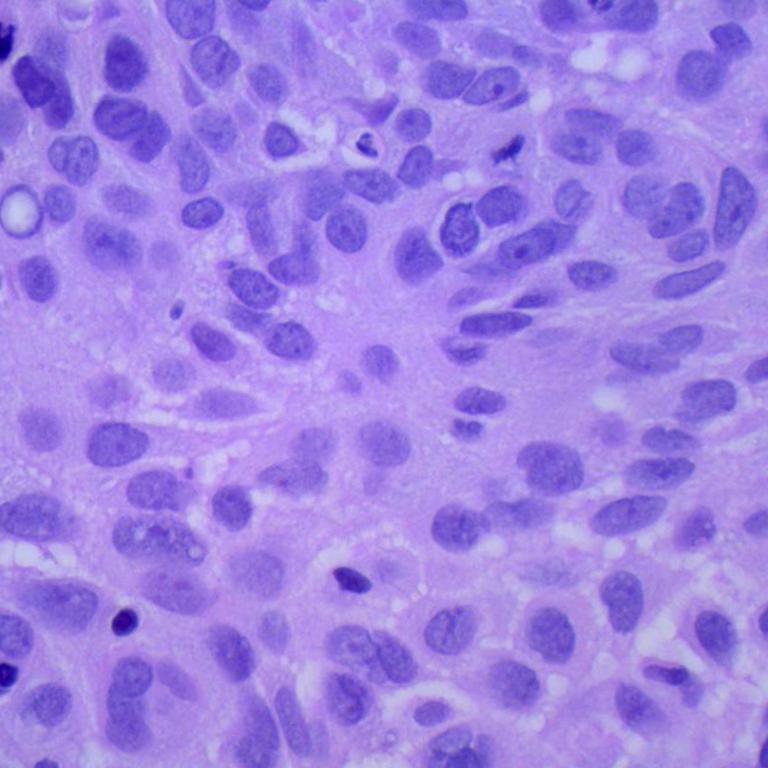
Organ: lung
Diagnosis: squamous carcinomas